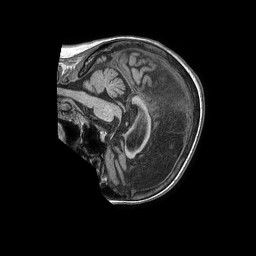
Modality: T1w
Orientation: sagittal
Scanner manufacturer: philips
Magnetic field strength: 1.5 T
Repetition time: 0.00774 s
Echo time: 0.003611 s